Question: When going back from view controller with:
'''
navigationItem.largeTitleDisplayMode = .never
'''
to view controller with:
'''
navigationController?.navigationBar.prefersLargeTitles = true
navigationItem.largeTitleDisplayMode = .always
'''
in viewDidLoad I have a strange animation glitch on navigation bar - a white stripe appears
It's appears only when searchBar is visible

How can I fix this?
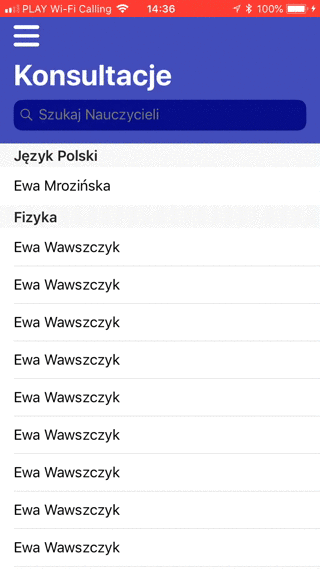
Answer: What helped was to add this in viewController with largeTitles enabled:
'''
override func viewWillAppear(_ animated: Bool) {
let navigationBack = UIView()
navigationBack.frame = (self.navigationController?.navigationBar.frame)!
navigationBack.frame.size.height = 44
navigationBack.backgroundColor = navigationController?.navigationBar.barTintColor
let containerView = transitionCoordinator?.containerView
transitionCoordinator?.animateAlongsideTransition(in: containerView, animation: { (context) in
containerView?.addSubview(navigationBack)
navigationBack.frame.size.height = (self.navigationItem.searchController?.searchBar.frame.height)! + (self.navigationController?.navigationBar.frame.height)!
}, completion: { (context) in
navigationBack.removeFromSuperview()
})
super.viewWillAppear(animated)
}
'''
and this in viewController with largeTitles disabled:
'''
override func viewWillAppear(_ animated: Bool) {
let navigationBack = UIView()
navigationBack.frame = self.navigationController?.navigationBar.frame ?? CGRect.zero
navigationBack.backgroundColor = navigationController?.navigationBar.barTintColor
let containerView = transitionCoordinator?.containerView
transitionCoordinator?.animateAlongsideTransition(in: containerView, animation: { (context) in
containerView?.addSubview(navigationBack)
navigationBack.frame.size.height = 44
}, completion: { (context) in
navigationBack.removeFromSuperview()
})
super.viewWillAppear(animated)
}
'''